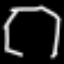
Label: octagon